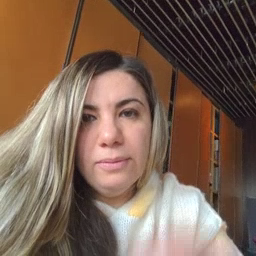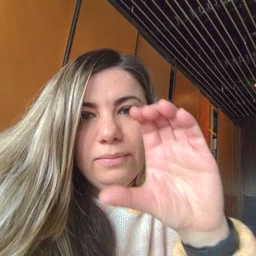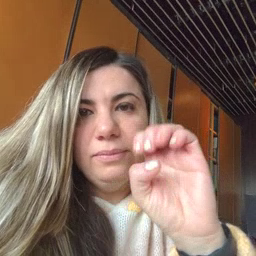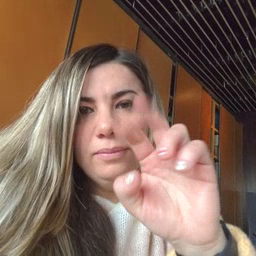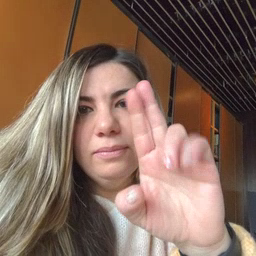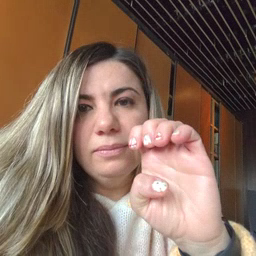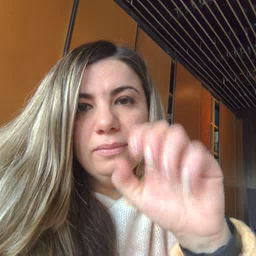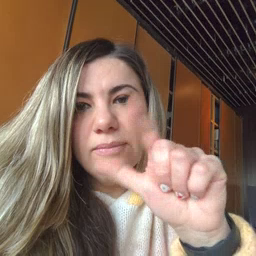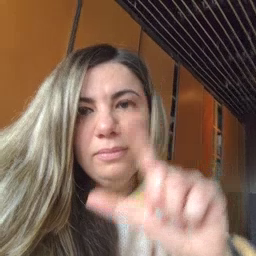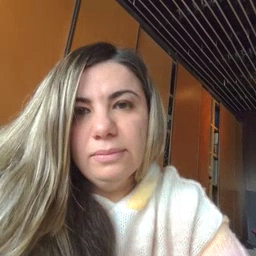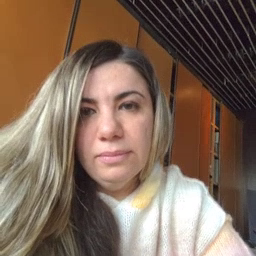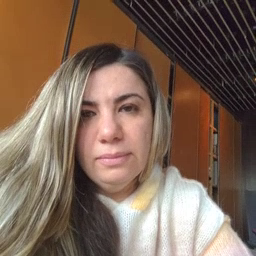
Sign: cereal